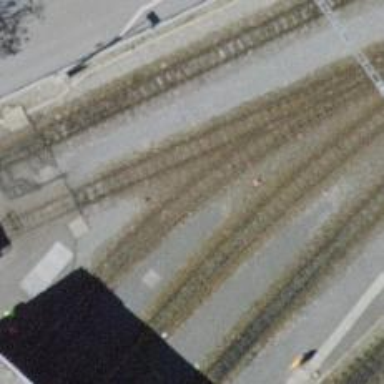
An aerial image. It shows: Narrow-gauge railway siding with electrified contact lines.